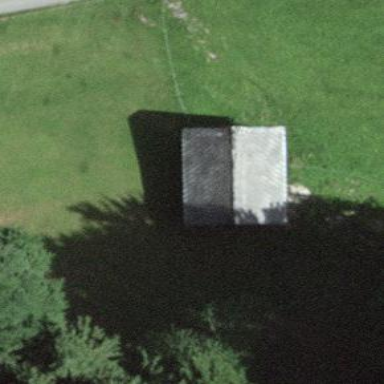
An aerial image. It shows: Gabled roof on farm auxiliary building.